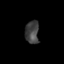
Tissue: skin
Cell type: Epithelial cells
Senescence score: 0.2494
Nuclear area (px): 311
Mean DAPI intensity: 64.987